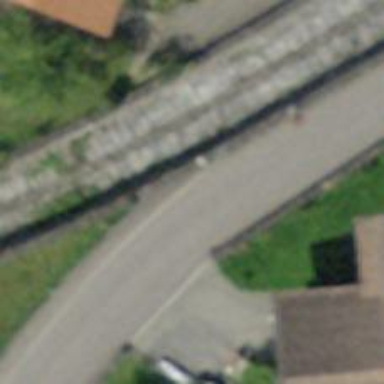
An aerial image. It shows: Residential road with asphalt surface.